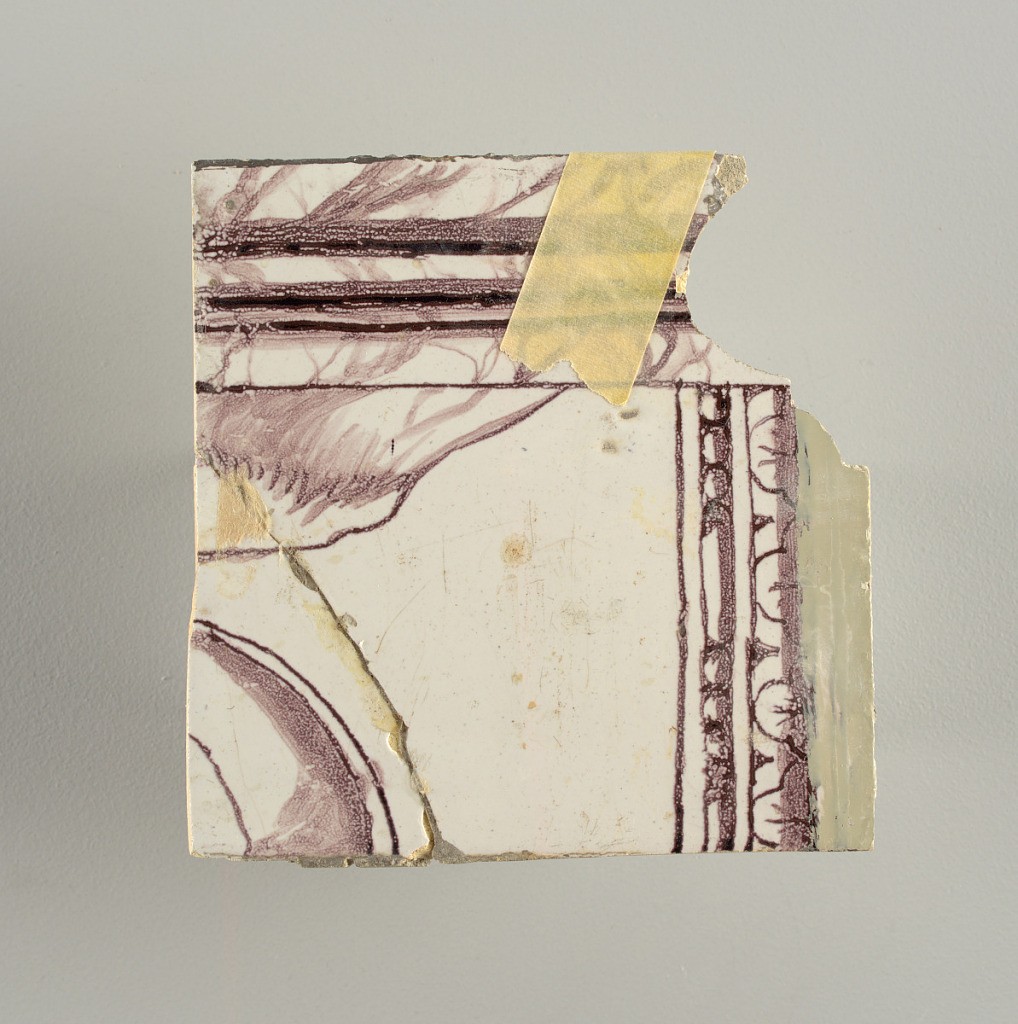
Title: Wall facing
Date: ca. 1725
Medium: Tin-glazed earthenware, underglaze
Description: Horizontal rectangle.  Thirty-seven tiles wide and twenty-one high with opening for door or window nineteen and one-half tiles high and twelve wide.  To left and right of opening, centered canopy above. Left, woman representing Hope, right, a sculputure urn.  Centered above opening, a mascaron.  Arabesque design of foliage.